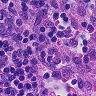
Metastatic tissue present: no